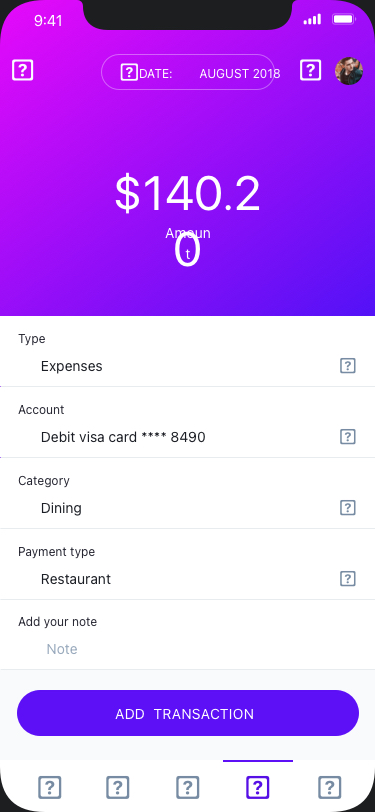
Text in this UI design:

$140.20
Amount